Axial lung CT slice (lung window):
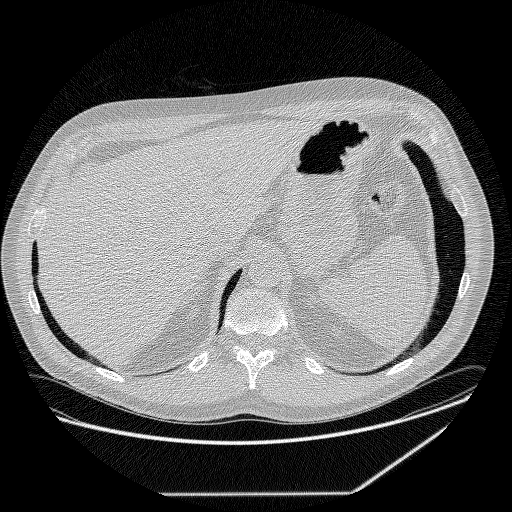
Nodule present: no